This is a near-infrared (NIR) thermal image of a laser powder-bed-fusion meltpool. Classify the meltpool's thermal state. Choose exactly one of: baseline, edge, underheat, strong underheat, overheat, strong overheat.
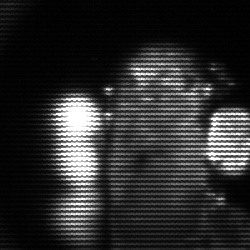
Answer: strong underheat